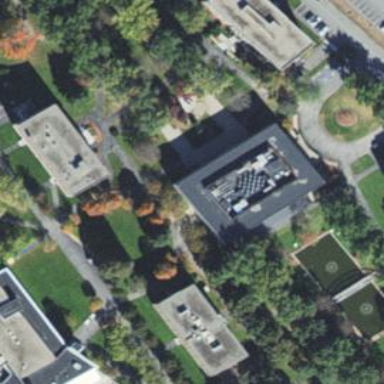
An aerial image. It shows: Flat-roofed university building.